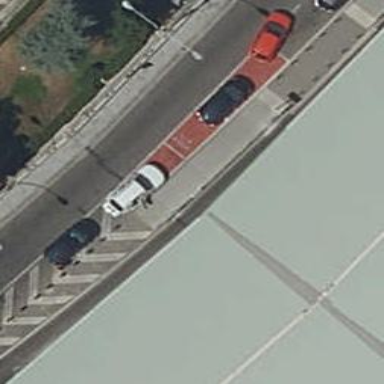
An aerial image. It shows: Tertiary road on asphalt bridge. Tourist bus is passing through.